Question: I have a QTableWidget table with more than 2000 rows. When i add QToolButton "Remove" in each row, it become a little bit slow). Why table become slow, buttons ui or signal mapper? How can i speed up my table, maybe replace buttons with something else or connect signals in other way?
---
My code for buttons:
'''
// mapper for remove buttons
QSignalMapper* signalMapper = new QSignalMapper(this);
connect(signalMapper, SIGNAL(mapped(int)), this, SLOT(RemoveString(int)), Qt::UniqueConnection);
'''
'''
//remove button
QToolButton* remove_button = new QToolButton(this);
remove_button->setText("Remove");
signalMapper->setMapping(remove_button, index);
connect(remove_button, SIGNAL(clicked()), signalMapper, SLOT(map()), Qt::UniqueConnection);
ui->locale_table->setCellWidget(index, 3, remove_button);
'''

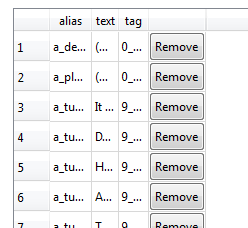
Answer: As vahancho said you will want an item delegate. Item delegates simply display the data and information in a certain way. It mainly paints the item to look like what you want, so it doesn't necessarily create a whole widget. You will probably want to use a styled item delegate. <URL> This should have all of the information you need.
You set the item delegate to the widget with the QTableWidget methods setItemDelegate, setItemDelegateForColumn, setItemDelegateForRow.